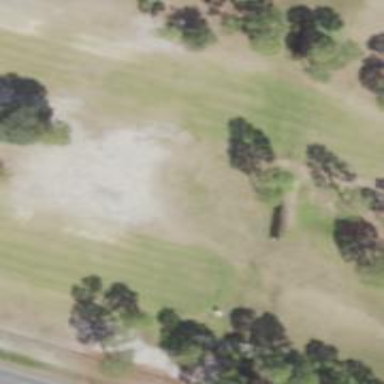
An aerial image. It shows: Grassy area designated as golf fairway.